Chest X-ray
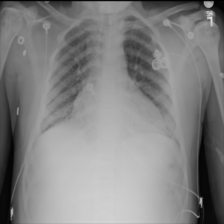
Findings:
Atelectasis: negative
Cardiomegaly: negative
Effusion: negative
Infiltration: negative
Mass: negative
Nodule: negative
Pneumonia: negative
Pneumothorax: negative
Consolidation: negative
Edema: negative
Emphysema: negative
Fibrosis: negative
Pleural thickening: negative
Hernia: negative